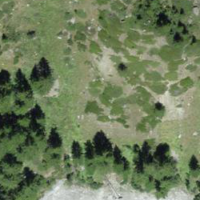
EUNIS habitat code: 26
Species observed at this site:
Marmota marmota